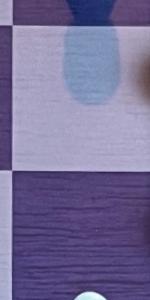
Label: Empty